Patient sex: F
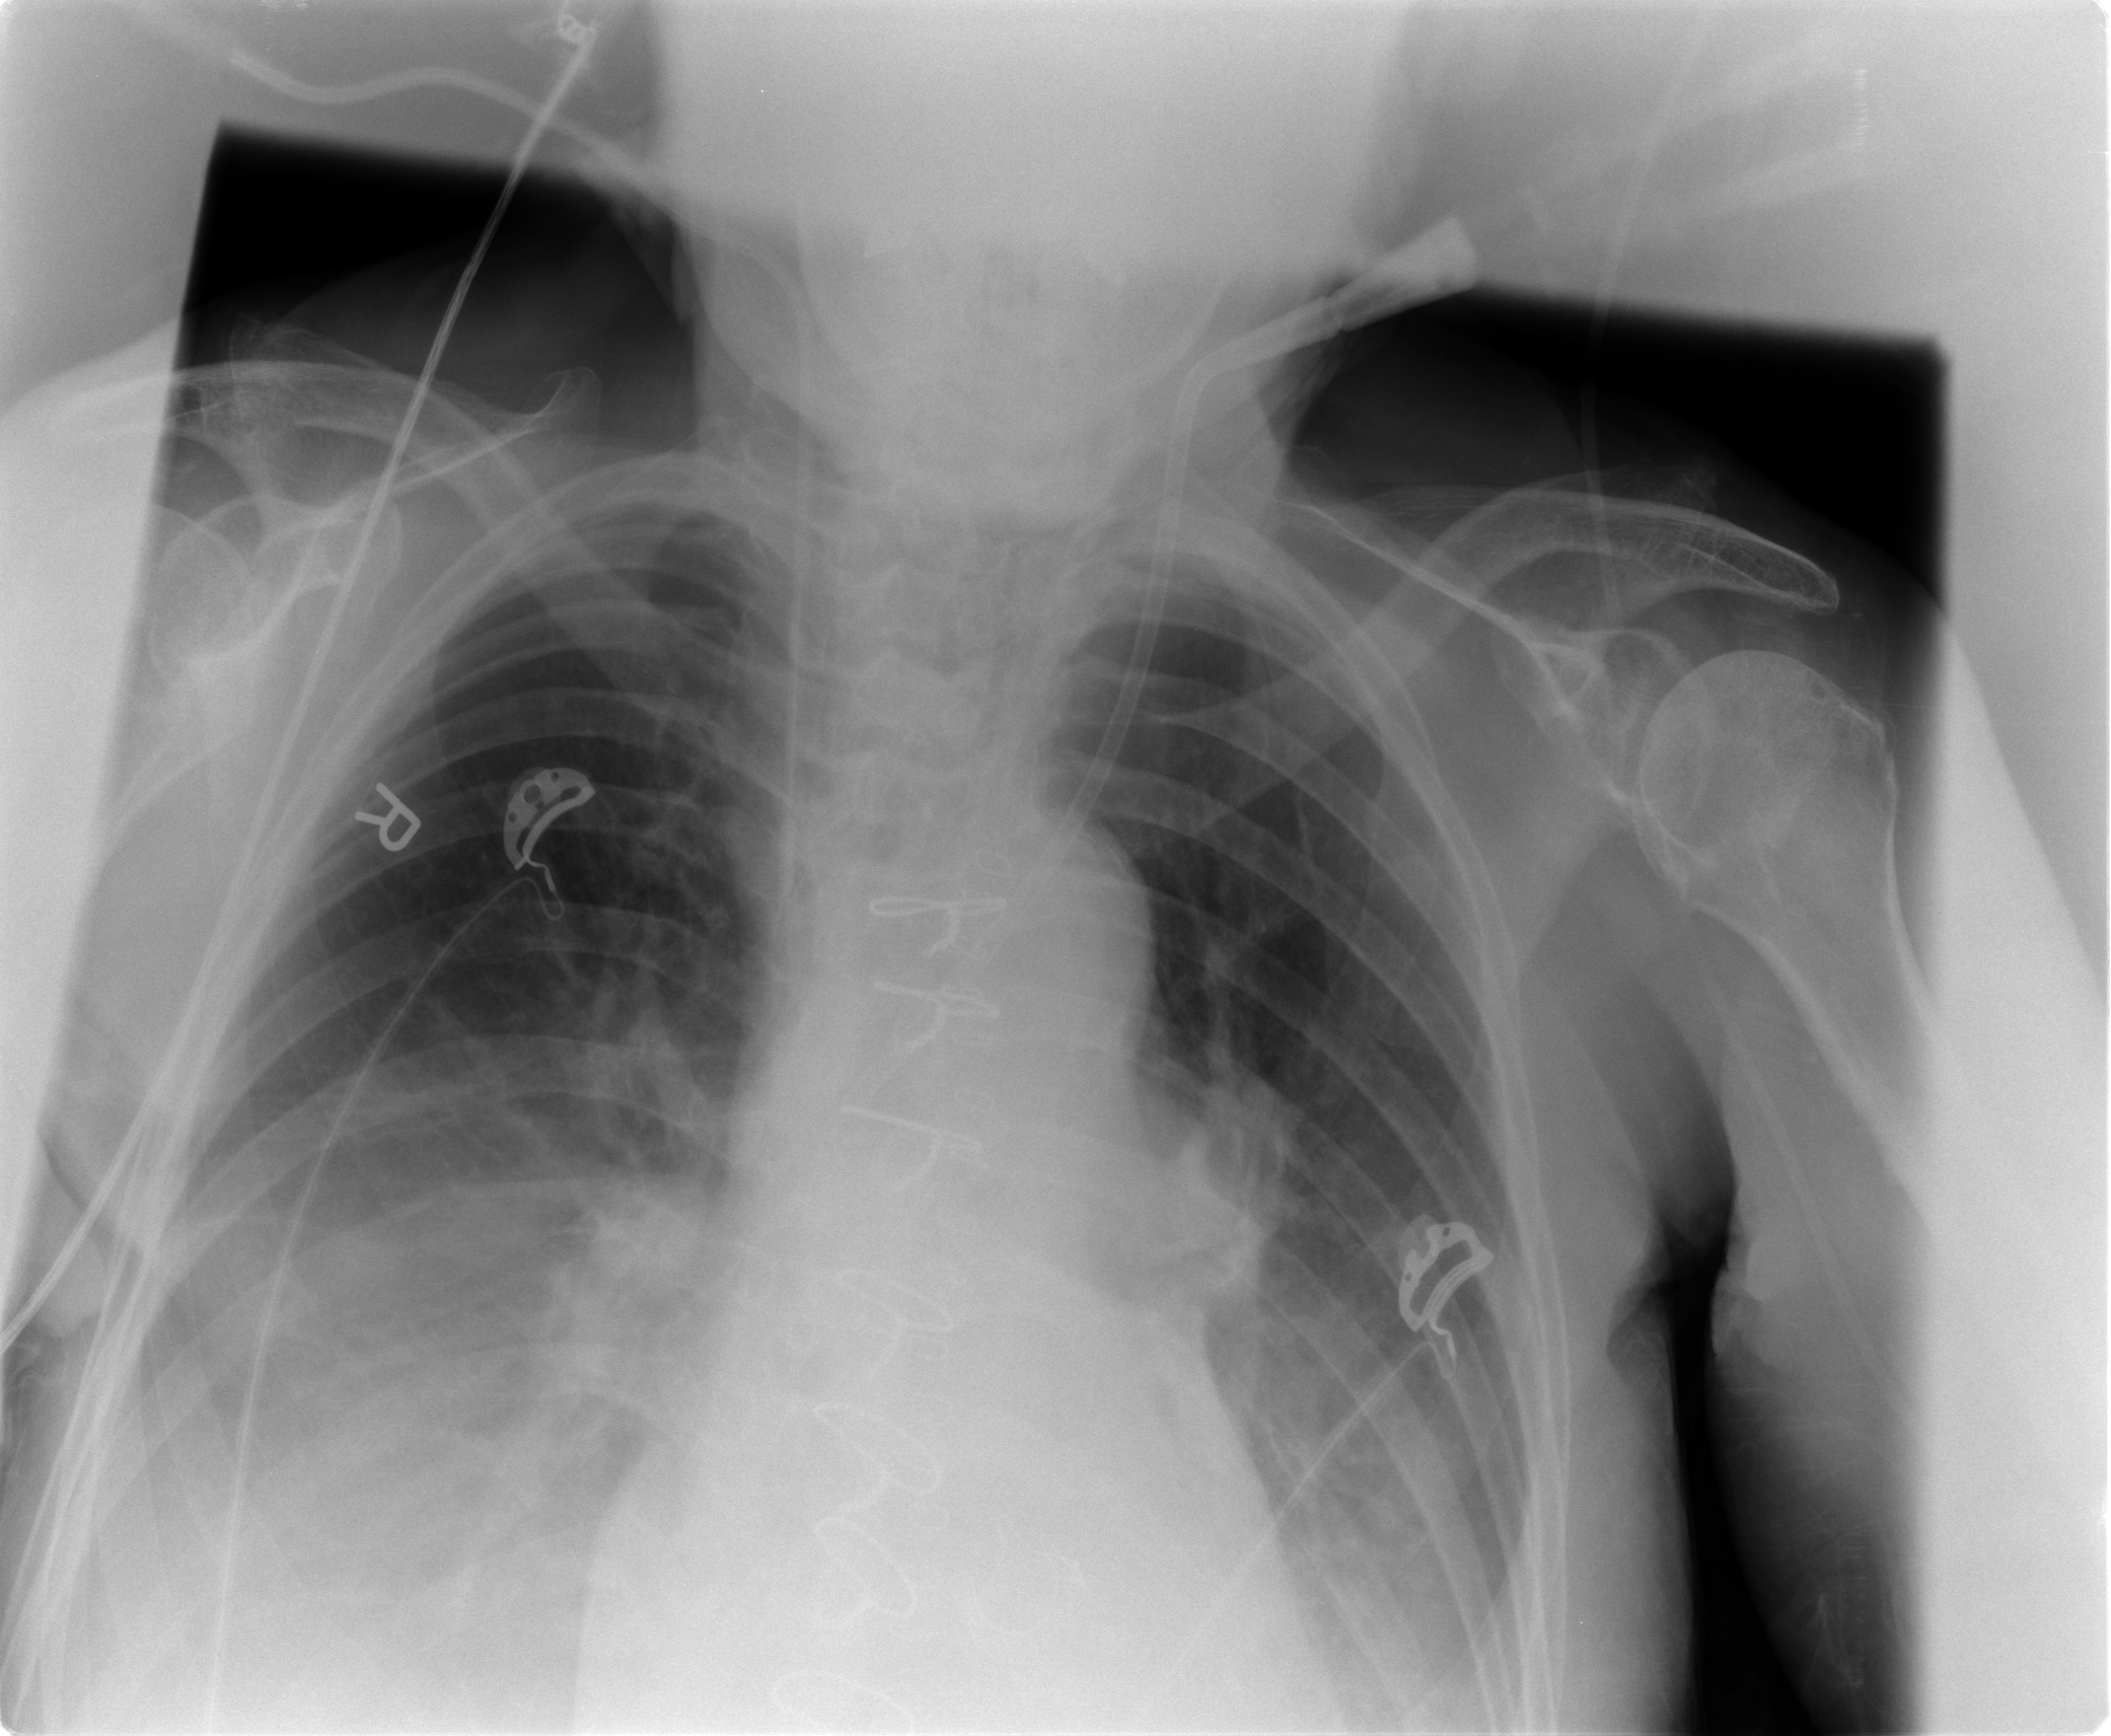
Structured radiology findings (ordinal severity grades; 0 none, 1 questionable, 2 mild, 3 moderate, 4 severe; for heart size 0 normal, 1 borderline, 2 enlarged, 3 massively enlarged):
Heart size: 2
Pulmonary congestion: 0
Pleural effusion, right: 3
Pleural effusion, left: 2
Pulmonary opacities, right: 0
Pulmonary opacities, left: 0
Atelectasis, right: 2
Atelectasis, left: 2